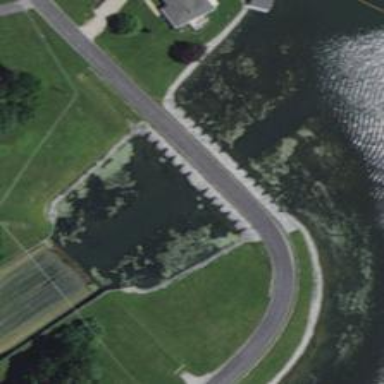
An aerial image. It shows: Dam along waterway.